Question: Got problem with image nad text flowing.
I have image, from the right side text, but if height of text div becomes more then image div height the is beeing written from the new line under the picture, i don't need that. How to create something like
My code:
HTML:
'''
<div id="wrapper">
<div id="content">
<div id="image" class="fleft"><img src="img/image.png" alt="dart-face"/></div>
<div id="text">
<h1>Darth Vader</h1>
<p>Darth Vader (born Anakin Skywalker) is a central character in the Star Wars saga,[1][2][3] appearing as one of the main antagonists of the original trilogy and as the main protagonist of the prequel trilogy.
<p>The character was created by George Lucas and numerous actors have portrayed him. His appearances span all six Star Wars films, and he is an important character in the expanded universe of television series, video games, novels, literature and comic books.</p>
</p>
</div>
</div>
</div>
'''
CSS:
'''
*{
margin: 0;
padding: 0;
}
body
{
font: 12px Arial, Helvetica, sans-serif;
background: url('../img/pattern.png');
}
#wrapper
{
max-width: 80%;
margin: 50px auto;
-webkit-box-shadow: 0 5px 13px rgba(0,0,0,0.75);
-moz-box-shadow: 0 5px 13px rgba(0,0,0,0.75);
-o-box-shadow: 0 5px 13px rgba(0,0,0,0.75);
-ms-box-shadow: 0 5px 13px rgba(0,0,0,0.75);
box-shadow: 0 5px 13px rgba(0,0,0,0.75);
-webkit-border-radius: 10px;
-moz-border-radius: 10px;
-o-border-radius: 10px;
-ms-border-radius: 10px;
border-radius: 10px;
background: -webkit-linear-gradient(#d8d8d8,#fff,#fff,#c0c0c0);
background: -moz-linear-gradient(#d8d8d8,#fff,#fff,#c0c0c0);
background: -o-linear-gradient(#d8d8d8,#fff,#fff,#c0c0c0);
background: -ms-linear-gradient(#d8d8d8,#fff,#fff,#c0c0c0);
background: linear-gradient(#d8d8d8,#fff,#fff,#c0c0c0);
}
#content
{
display: inline-block;
/*position: relative;*/
}
#image
{
margin: 34px;
}
#text
{
/*position: absolute;*/
line-height: 20px;
text-align: left;
margin: 34px 25px 25px 25px;
}
#text h1, #text p
{
margin-bottom: 20px;
}
.fleft
{
float: left;
}
.fright
{
float: right;
}
'''
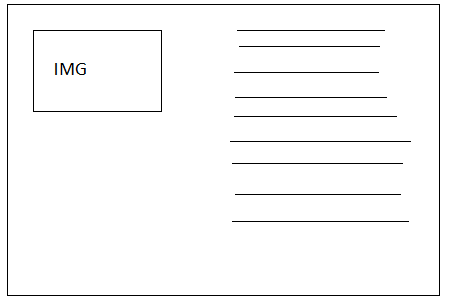
Answer: Set 'overflow:hidden' to '#test' to trigger its layout so it sees and stands away from floatting element around it and keep his inside .
'''
#text {
overflow:hidden;/* triggers layout , so it cares about inside and outside floatting elements */
line-height: 20px;
text-align: left;
margin: 34px 25px 25px 25px;/* you might need to reset these since it will bang against floatting image */
}
'''